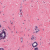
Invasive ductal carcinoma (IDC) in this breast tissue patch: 0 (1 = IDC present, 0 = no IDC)